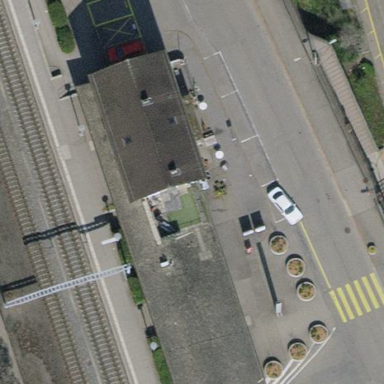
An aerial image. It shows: Train station building.